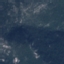
Label: HerbaceousVegetation